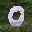
Label: 0